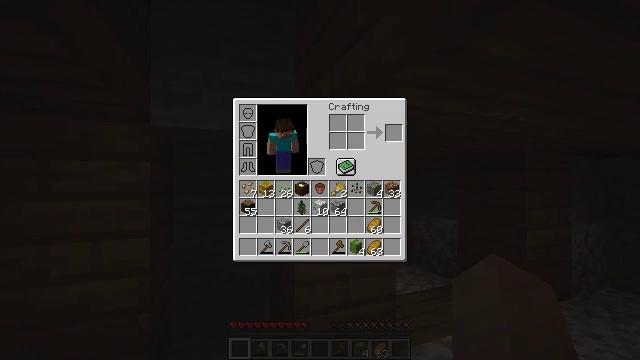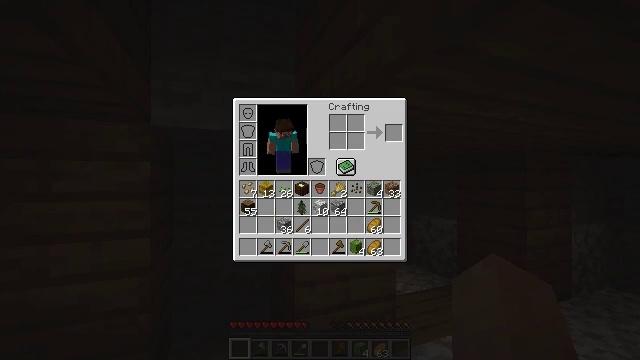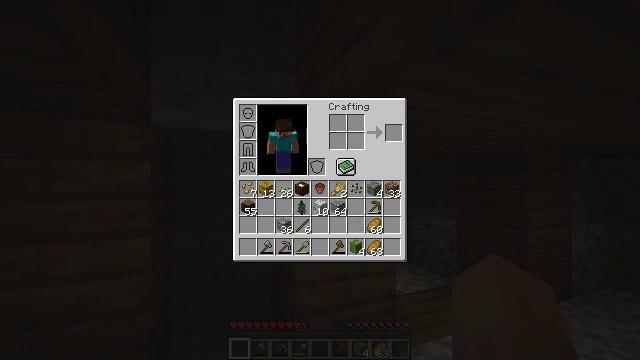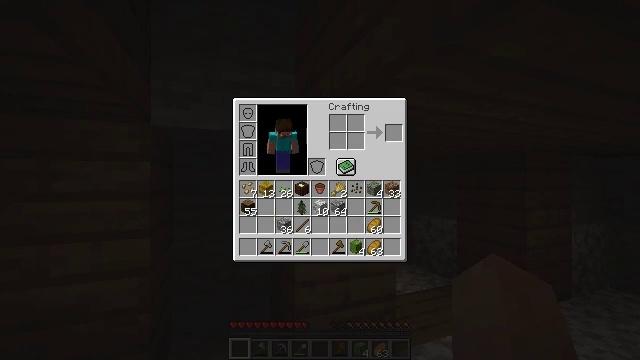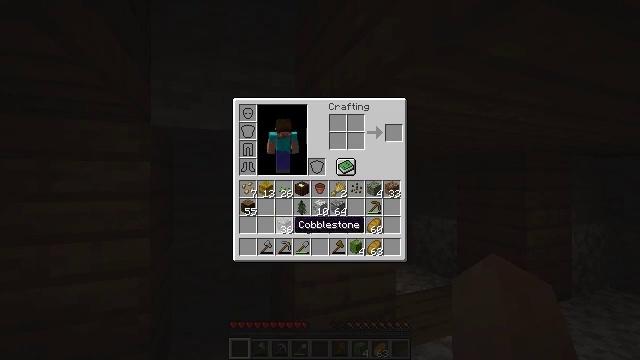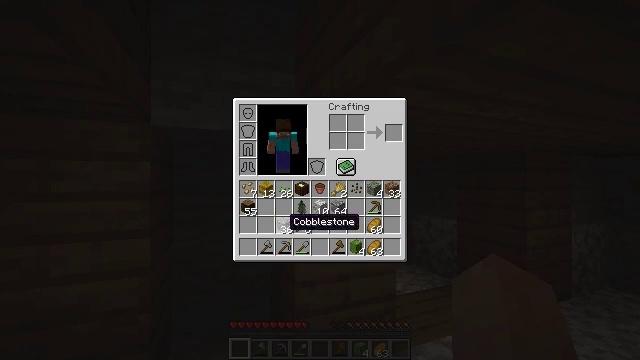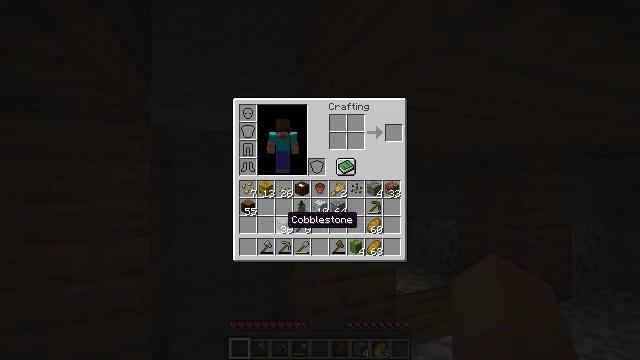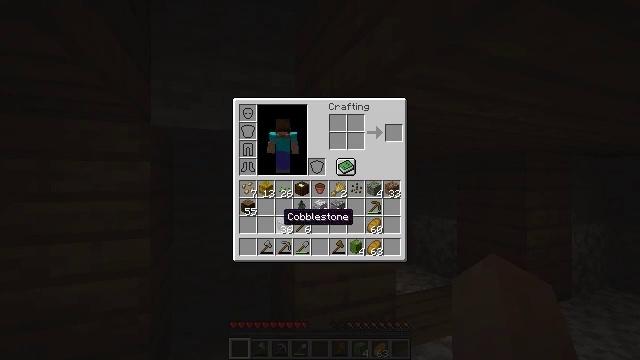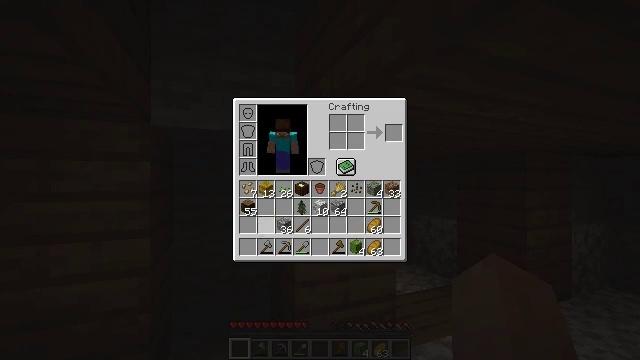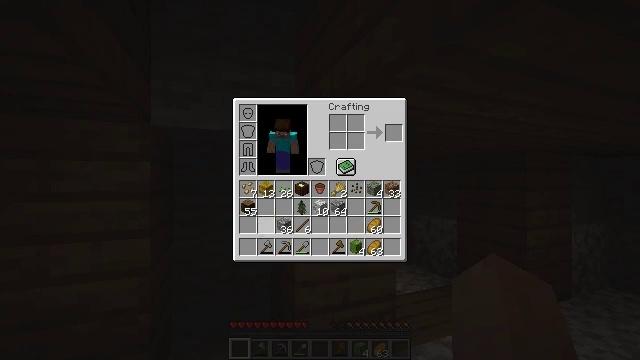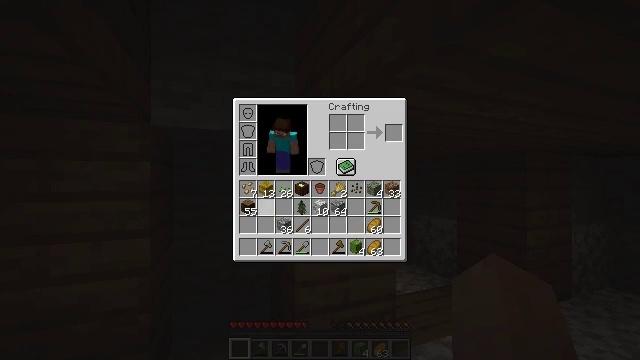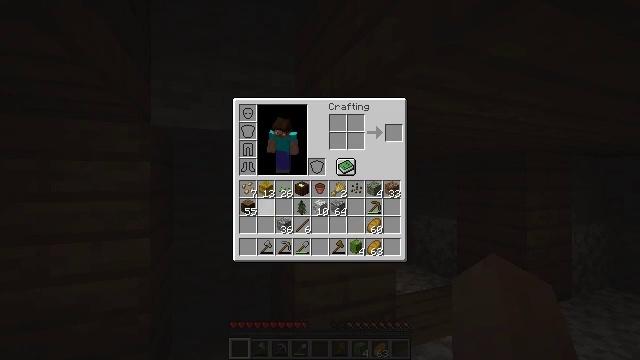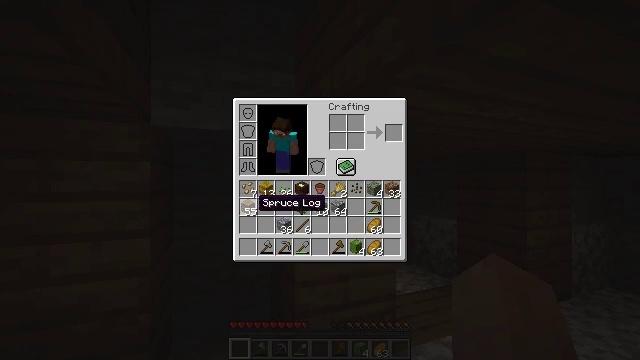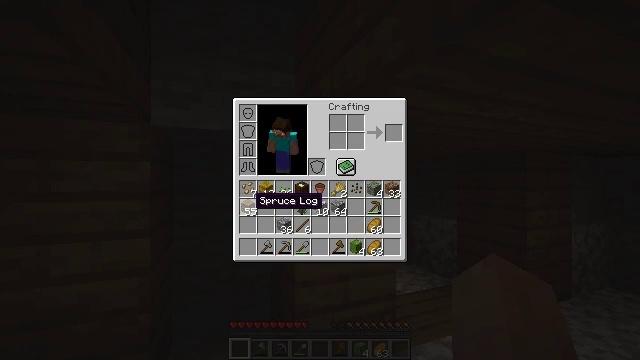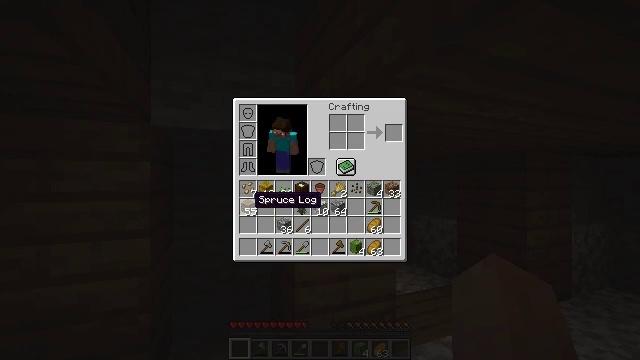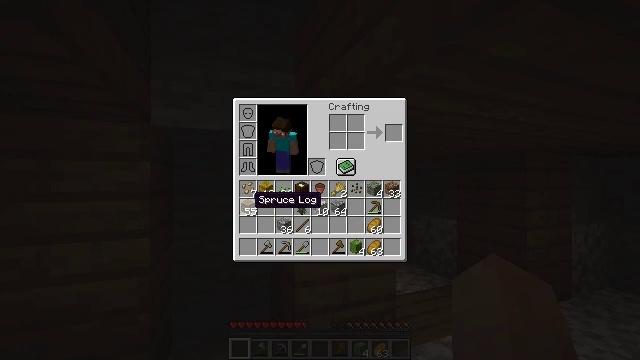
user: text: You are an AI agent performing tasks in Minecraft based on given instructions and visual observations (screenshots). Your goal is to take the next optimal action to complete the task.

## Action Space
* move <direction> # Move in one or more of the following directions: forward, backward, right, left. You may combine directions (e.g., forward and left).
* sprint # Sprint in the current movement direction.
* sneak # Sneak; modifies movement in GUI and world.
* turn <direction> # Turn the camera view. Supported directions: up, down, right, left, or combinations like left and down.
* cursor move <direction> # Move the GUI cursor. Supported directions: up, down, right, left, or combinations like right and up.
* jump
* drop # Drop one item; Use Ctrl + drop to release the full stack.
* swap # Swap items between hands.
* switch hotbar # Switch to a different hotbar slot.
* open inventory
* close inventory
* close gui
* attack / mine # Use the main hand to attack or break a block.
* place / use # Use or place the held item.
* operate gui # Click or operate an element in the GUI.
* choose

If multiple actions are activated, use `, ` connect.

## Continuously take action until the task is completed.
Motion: motion action
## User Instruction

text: craft item air
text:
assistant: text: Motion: no_op
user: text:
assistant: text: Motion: no_op
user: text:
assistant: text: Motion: no_op
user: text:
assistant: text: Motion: no_op
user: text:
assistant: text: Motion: no_op
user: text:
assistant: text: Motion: no_op
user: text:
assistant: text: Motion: no_op
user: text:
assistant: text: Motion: no_op
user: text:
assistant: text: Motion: no_op
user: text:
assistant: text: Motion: cursor move left
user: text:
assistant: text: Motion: no_op
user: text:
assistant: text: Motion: no_op
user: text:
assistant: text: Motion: no_op
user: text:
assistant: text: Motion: no_op
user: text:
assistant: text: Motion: no_op
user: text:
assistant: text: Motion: no_op
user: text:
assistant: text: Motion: no_op
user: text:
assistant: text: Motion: no_op
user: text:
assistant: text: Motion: no_op
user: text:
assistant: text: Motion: no_op
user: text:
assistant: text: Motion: no_op
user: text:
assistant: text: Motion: no_op
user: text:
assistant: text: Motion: no_op
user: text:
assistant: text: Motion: choose
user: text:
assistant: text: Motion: choose
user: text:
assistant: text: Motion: no_op
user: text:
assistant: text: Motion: no_op
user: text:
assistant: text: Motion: no_op
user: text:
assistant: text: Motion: cursor move right and up
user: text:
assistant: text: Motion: cursor move right and up